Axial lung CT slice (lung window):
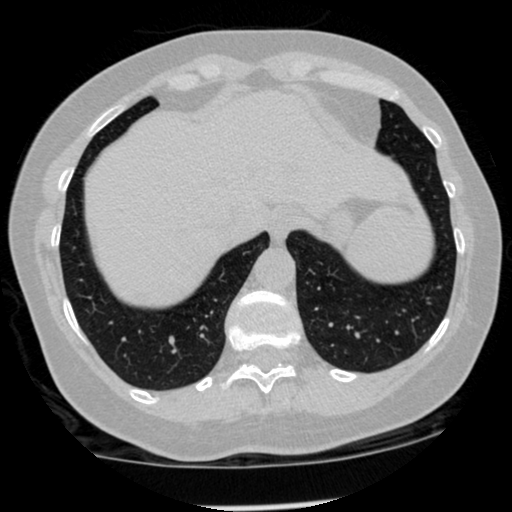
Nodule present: no